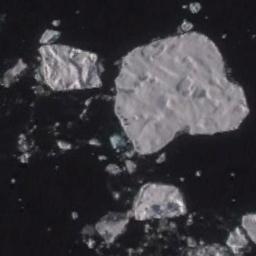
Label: sea_ice